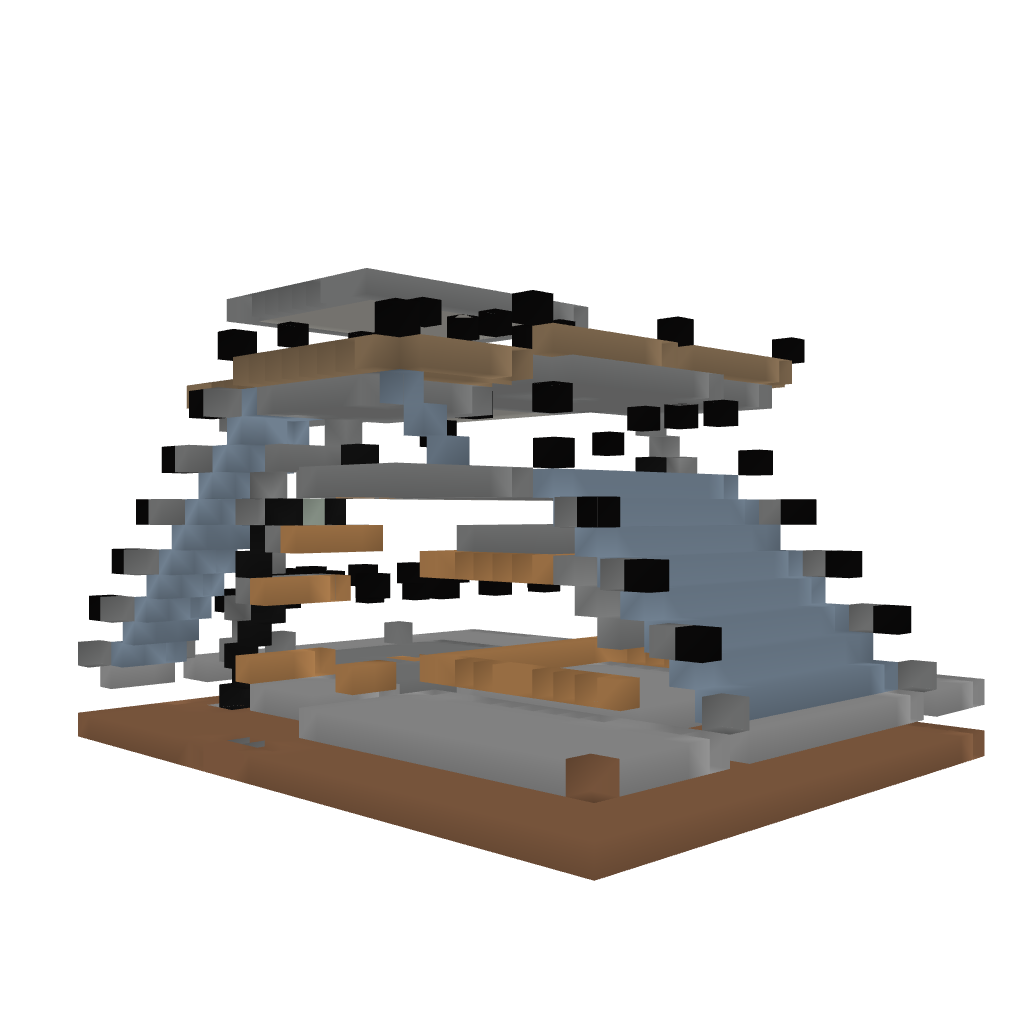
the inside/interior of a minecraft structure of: Drop-party